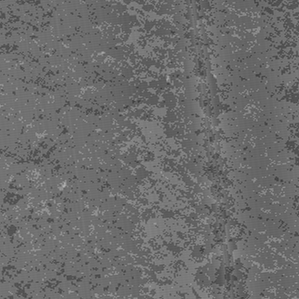
Label: frost